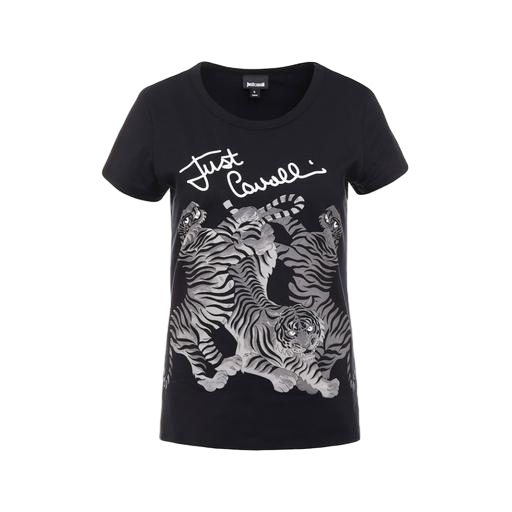
t-shirt wild print, tiger t-shirt, t-shirt twist graphic, white background